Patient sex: M
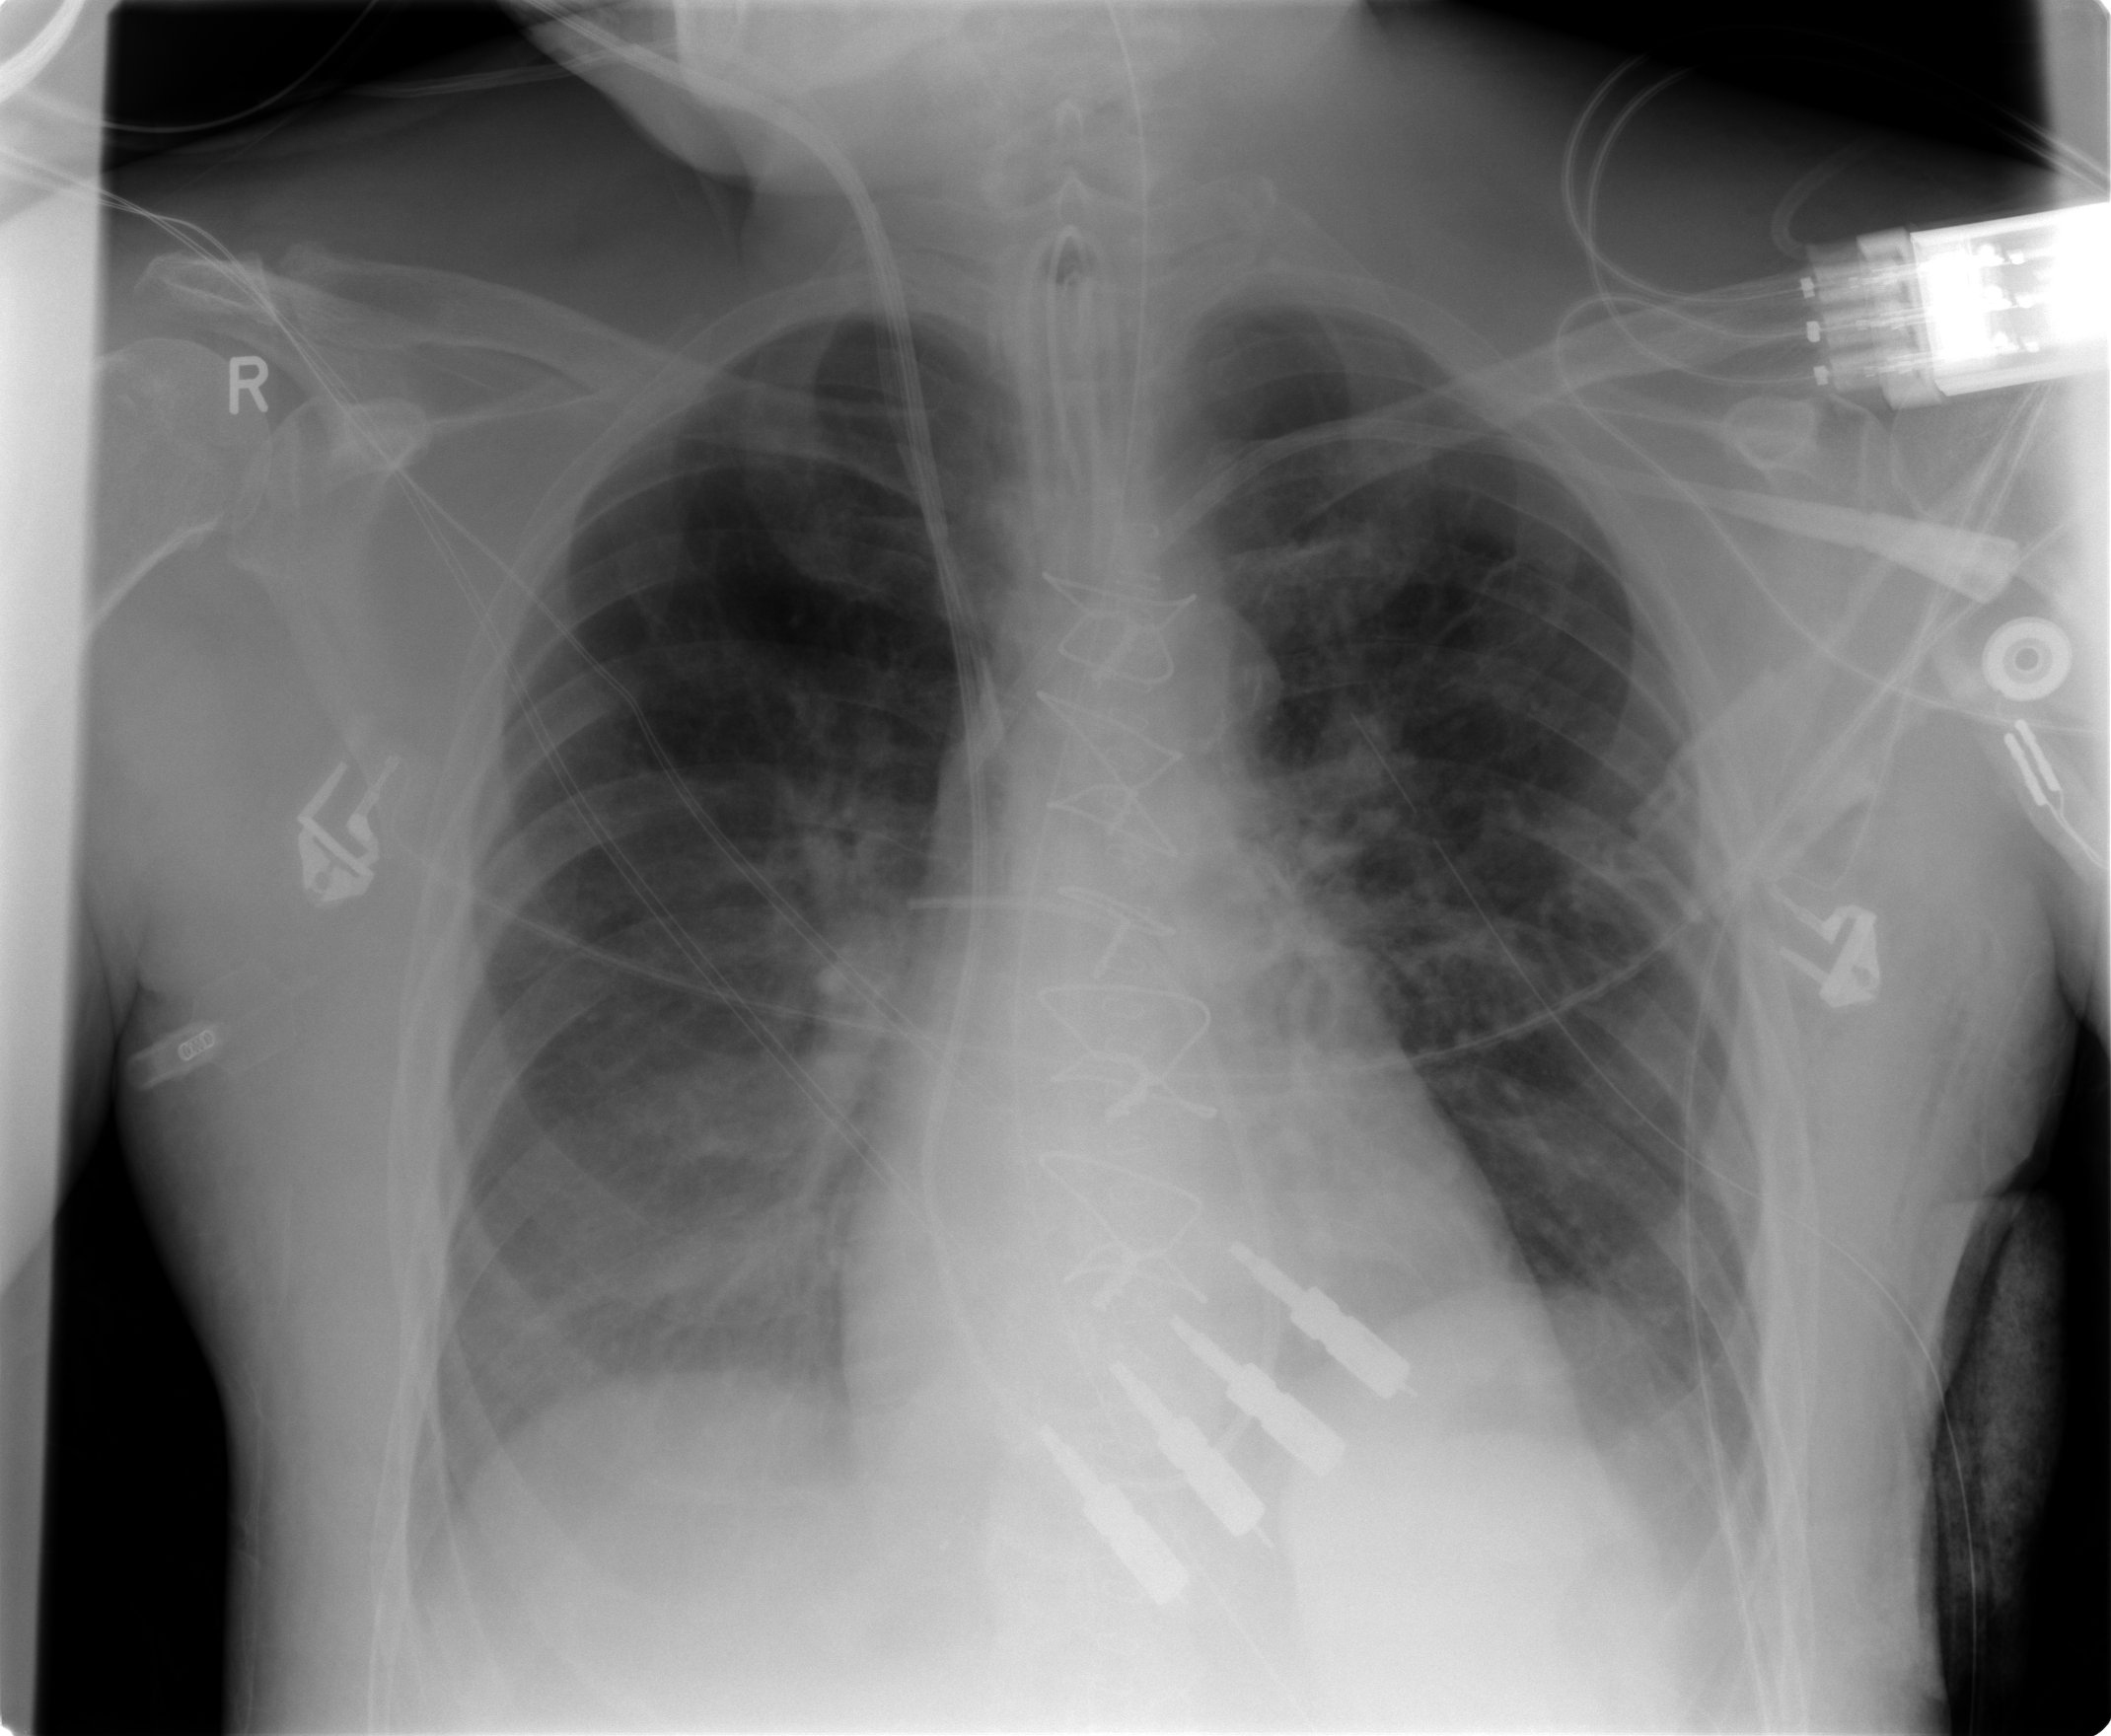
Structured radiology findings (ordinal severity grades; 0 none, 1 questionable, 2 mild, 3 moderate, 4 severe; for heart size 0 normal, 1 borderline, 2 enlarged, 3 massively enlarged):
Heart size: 0
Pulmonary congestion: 2
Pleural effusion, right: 2
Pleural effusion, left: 1
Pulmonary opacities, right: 1
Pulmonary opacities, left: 0
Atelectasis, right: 2
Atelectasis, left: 2